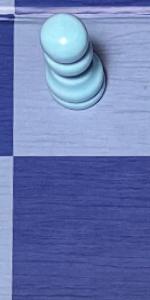
Label: Empty